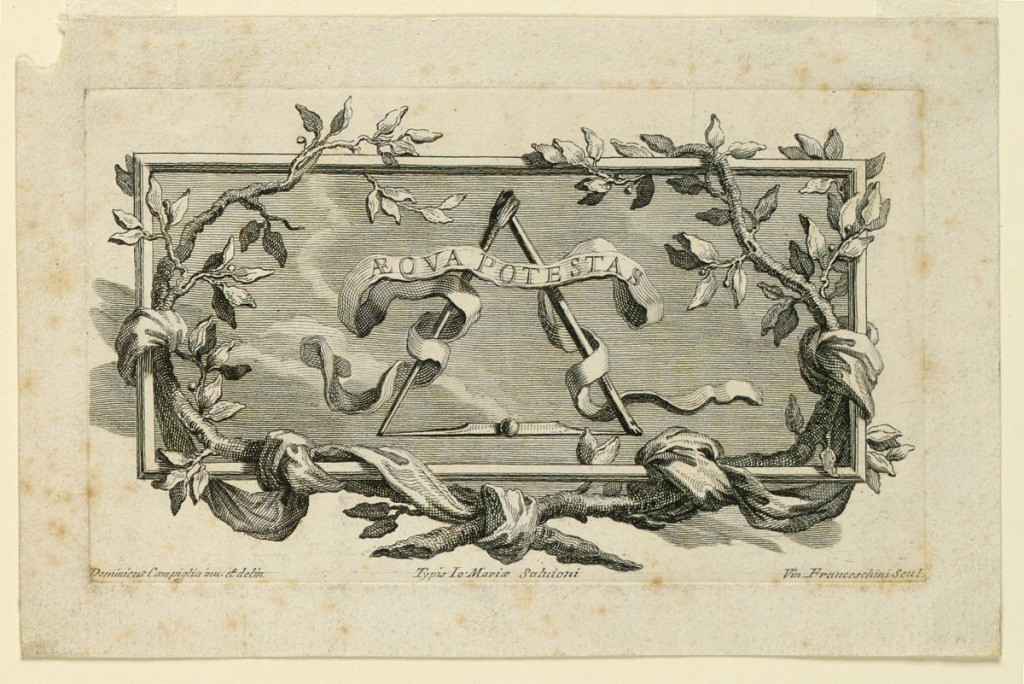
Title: A Vignette, Referring to the Arts, in Two States
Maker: Vincenzo Franceschini, Italian, 1680 - ca. 1750
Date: ca. 1730
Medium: Etching on paper
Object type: Print
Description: A brush, a modeling stick, a compass form a triangle, around which a ribbon is wound, showing the inscription "AEQVA POTESTAS." The sky forms the background. Framed by two laurel branches and by an oblong moulding.